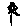
Label: flower